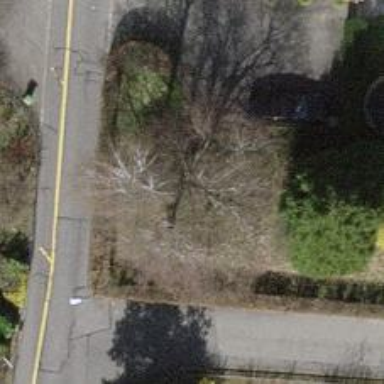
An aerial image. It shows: Deciduous broadleaved tree in garden.